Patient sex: F
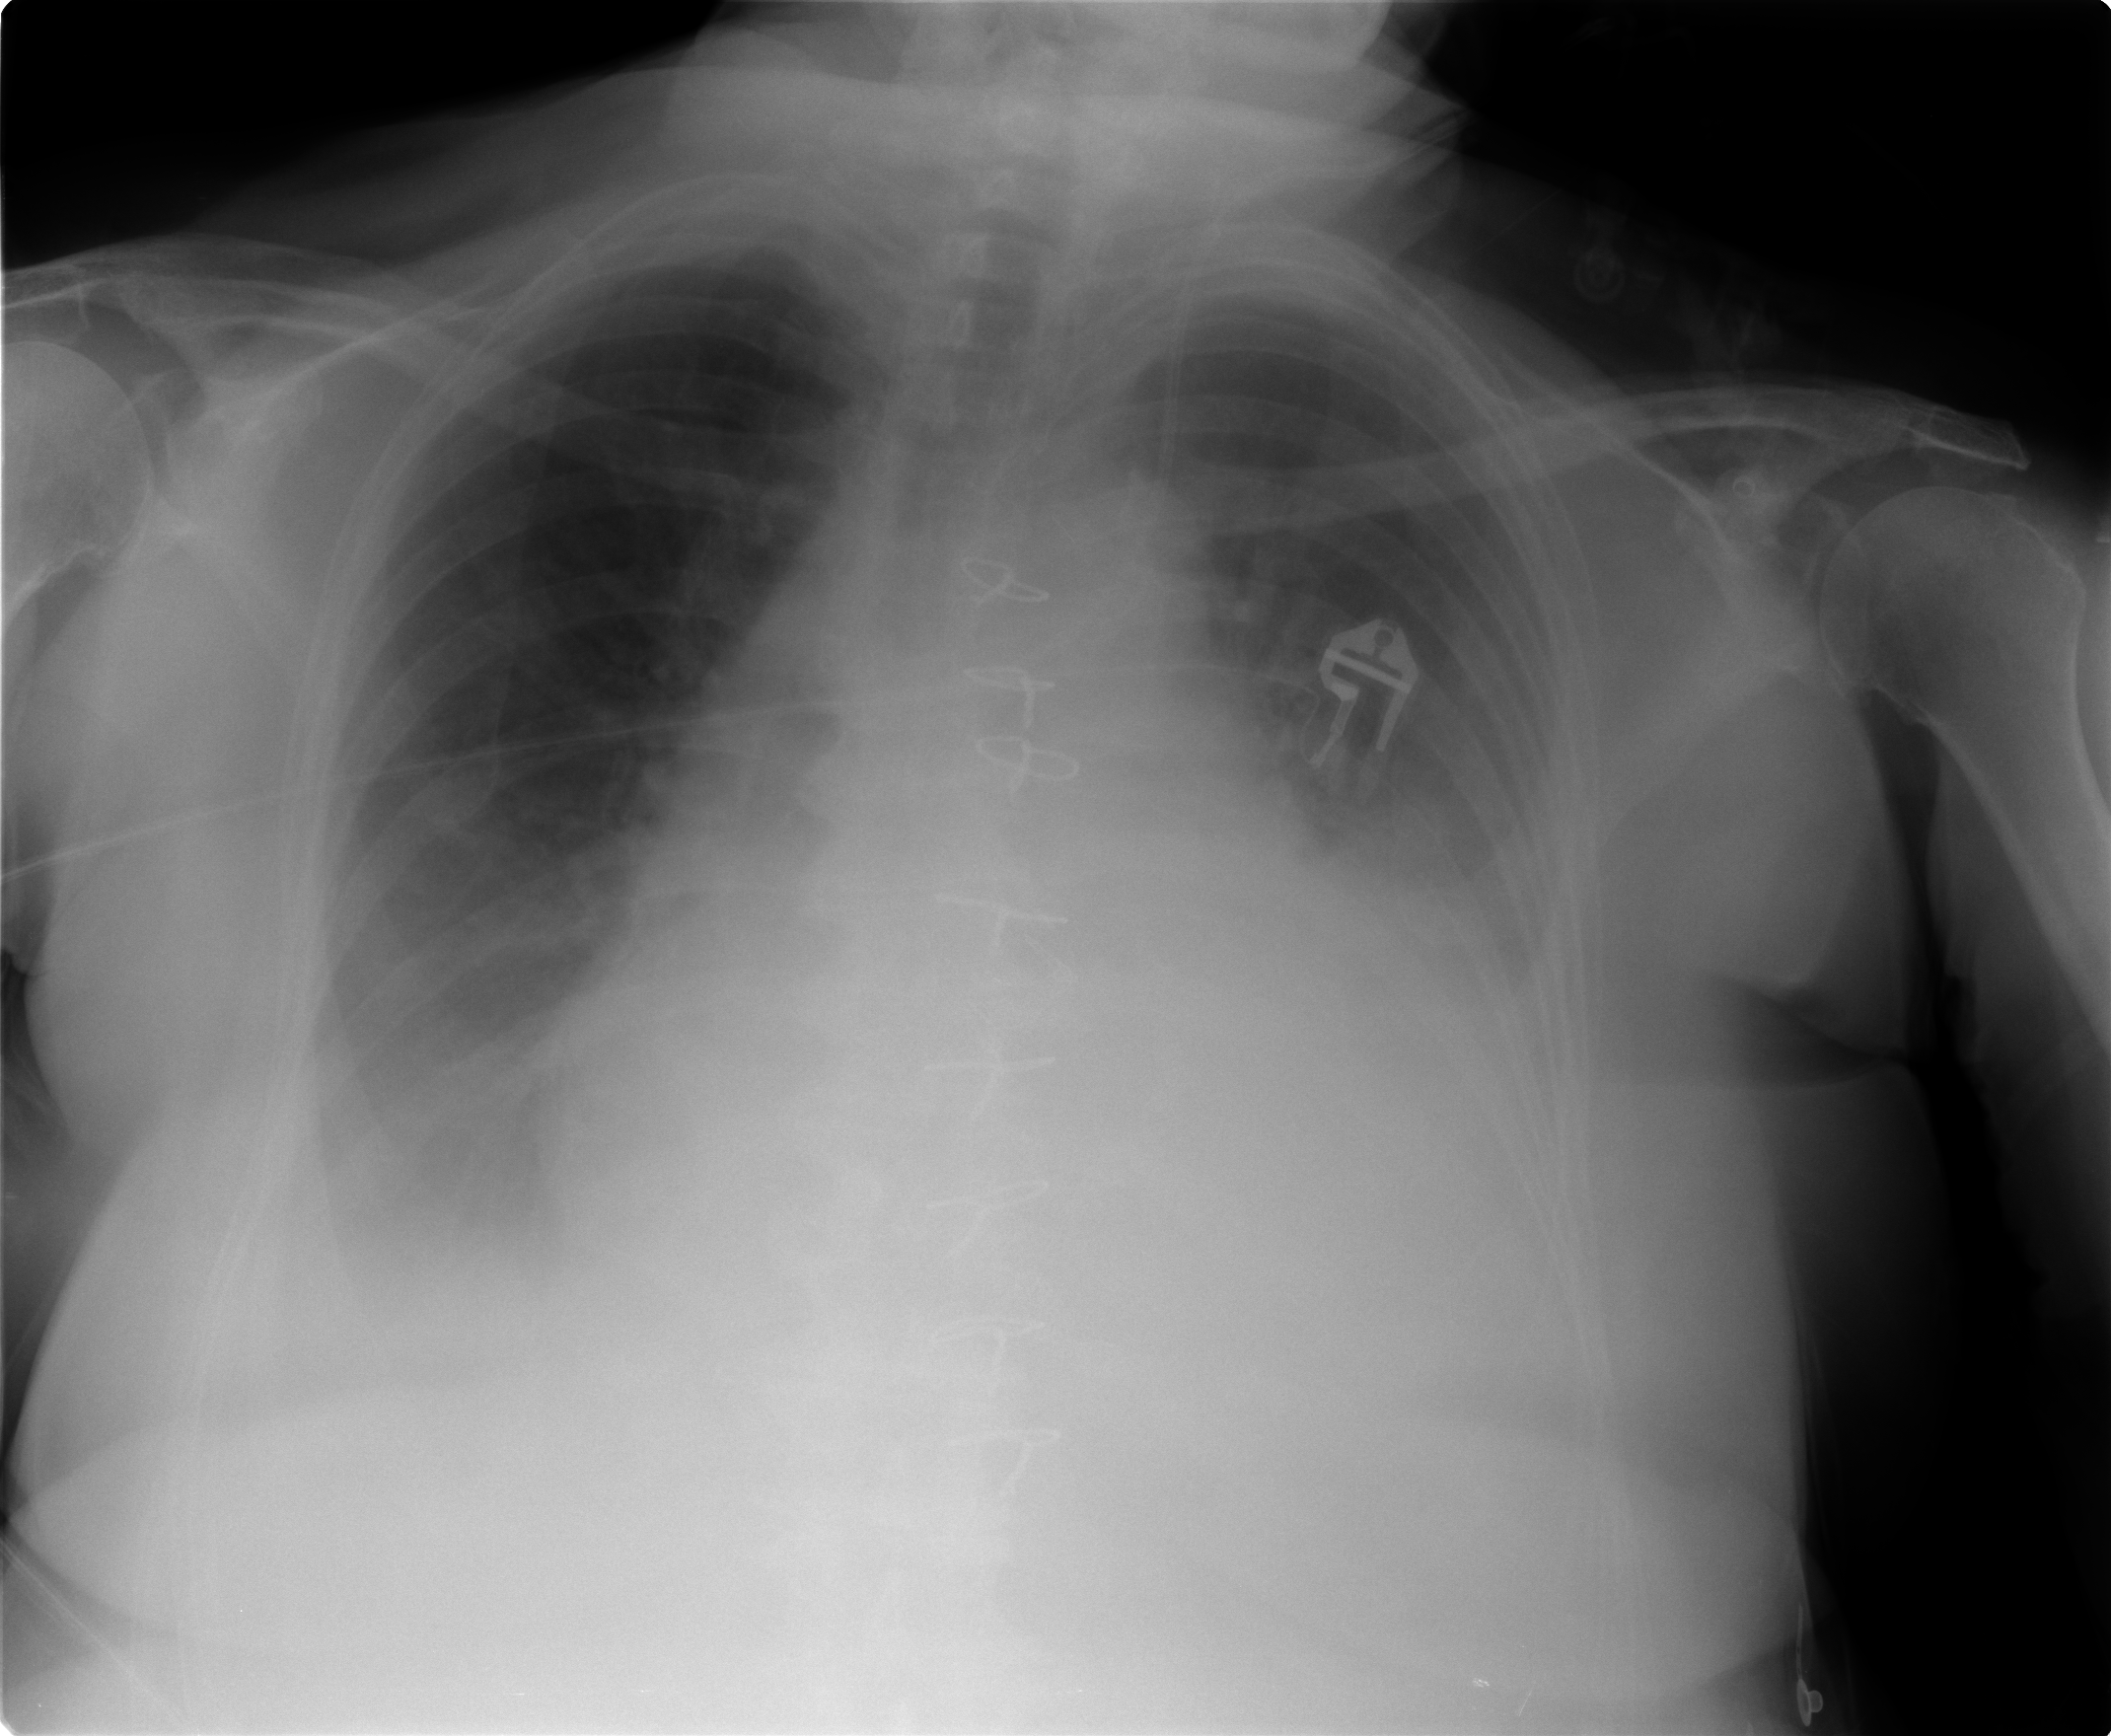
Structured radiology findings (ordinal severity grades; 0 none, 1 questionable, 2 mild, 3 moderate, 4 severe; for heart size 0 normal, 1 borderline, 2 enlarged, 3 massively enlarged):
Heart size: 3
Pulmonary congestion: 0
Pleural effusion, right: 2
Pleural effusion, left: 2
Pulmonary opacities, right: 0
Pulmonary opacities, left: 0
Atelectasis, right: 2
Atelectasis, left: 2